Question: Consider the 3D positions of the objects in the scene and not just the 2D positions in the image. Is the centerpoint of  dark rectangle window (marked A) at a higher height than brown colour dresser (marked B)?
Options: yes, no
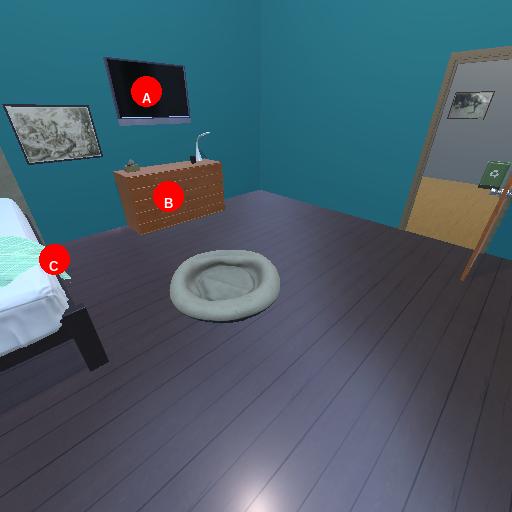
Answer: yes